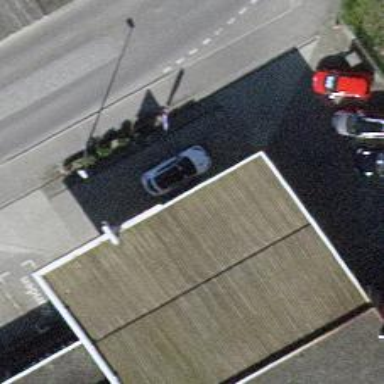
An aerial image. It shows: Fuel station.